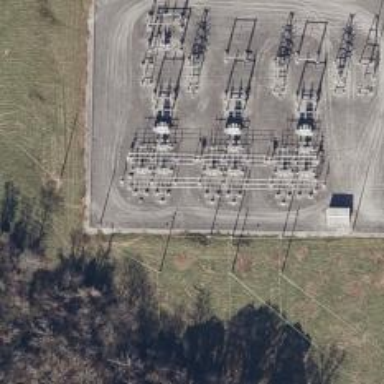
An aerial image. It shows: Switch used for power control.